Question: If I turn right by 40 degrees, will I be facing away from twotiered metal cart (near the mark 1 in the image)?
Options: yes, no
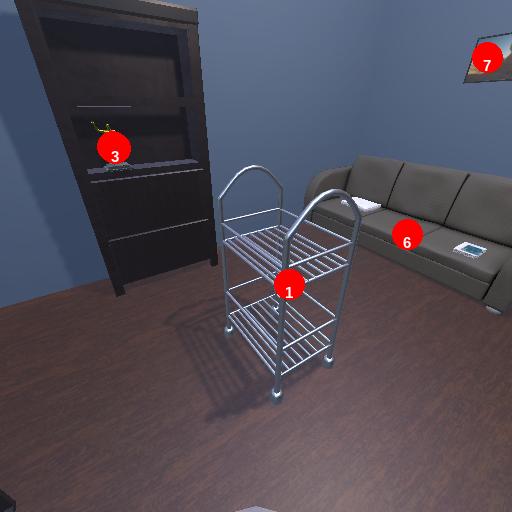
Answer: yes